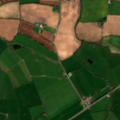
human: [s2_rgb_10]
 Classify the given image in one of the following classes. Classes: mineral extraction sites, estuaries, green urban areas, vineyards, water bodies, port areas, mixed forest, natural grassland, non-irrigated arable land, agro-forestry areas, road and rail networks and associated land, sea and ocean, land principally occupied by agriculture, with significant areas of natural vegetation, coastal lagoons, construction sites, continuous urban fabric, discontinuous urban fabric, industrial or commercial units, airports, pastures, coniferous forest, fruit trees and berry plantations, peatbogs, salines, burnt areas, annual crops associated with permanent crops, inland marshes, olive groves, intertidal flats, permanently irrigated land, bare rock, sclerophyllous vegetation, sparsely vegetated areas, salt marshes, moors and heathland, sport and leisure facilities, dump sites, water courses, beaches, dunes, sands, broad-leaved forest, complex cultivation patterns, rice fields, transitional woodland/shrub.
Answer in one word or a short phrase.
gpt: non-irrigated arable land, pastures